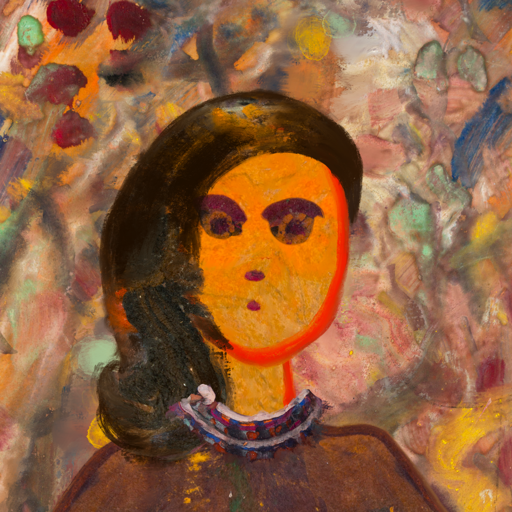
Background: Mother_And_Son_Mother, Head And Neck Front: Sisters, Face Front: Doll, Bust: Comrade, Hair Front: Gypsy_Queen, Head Accessory: Blank, Second Necklace: Blank, Necklace: Hypocrite_1, Baby: Blank